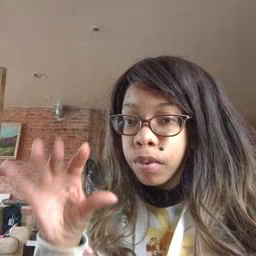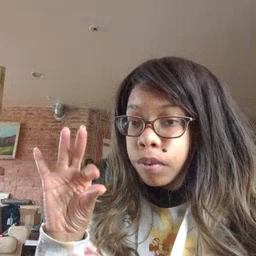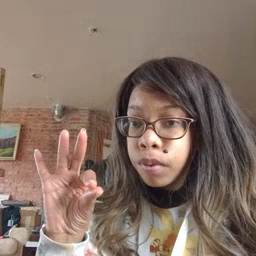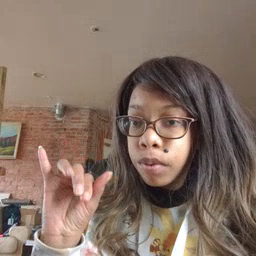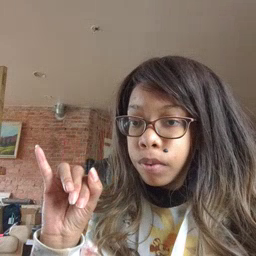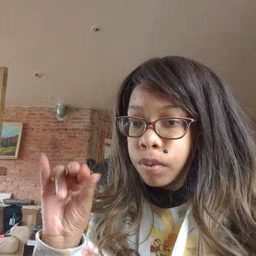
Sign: finger